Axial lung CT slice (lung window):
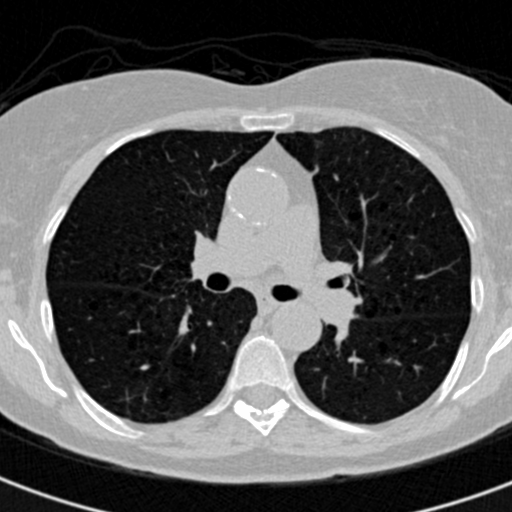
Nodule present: no